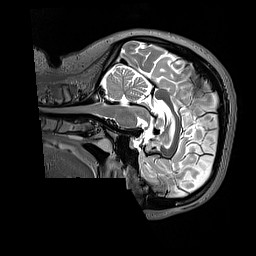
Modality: T2w
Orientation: sagittal
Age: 25
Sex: female
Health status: healthy
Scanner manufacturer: siemens
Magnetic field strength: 3 T
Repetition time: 3.2 s
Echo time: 0.568 s